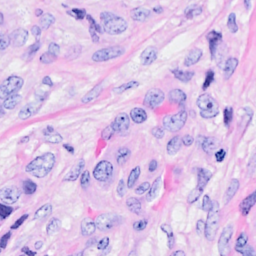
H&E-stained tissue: Breast